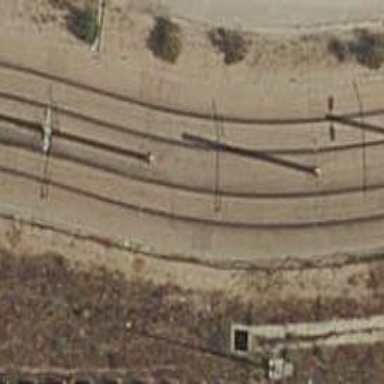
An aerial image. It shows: Light rail railway system with contact lines for electrification.